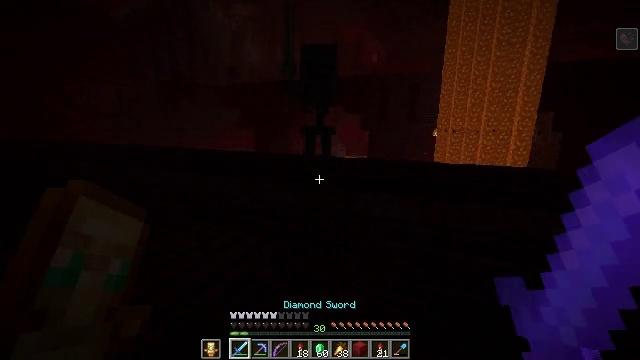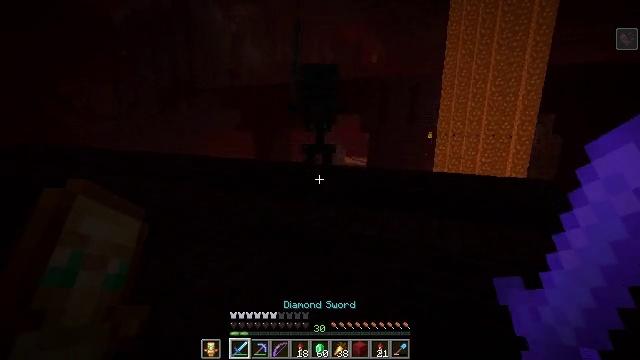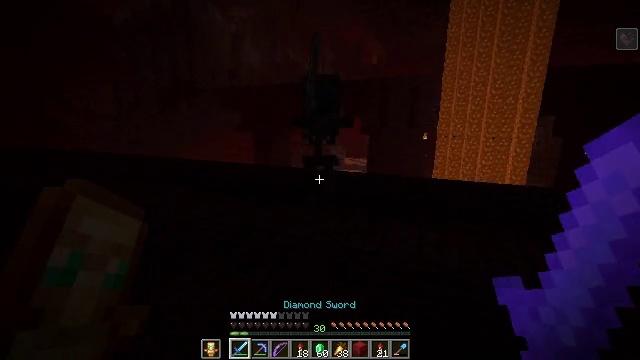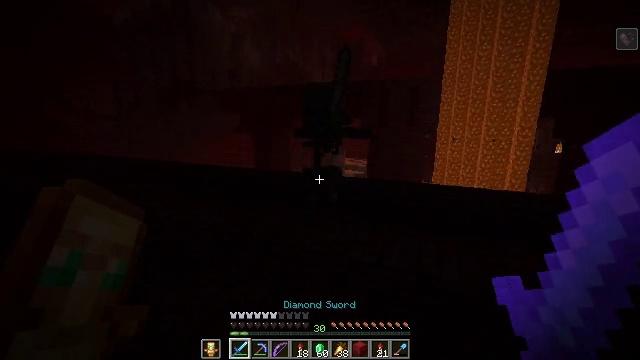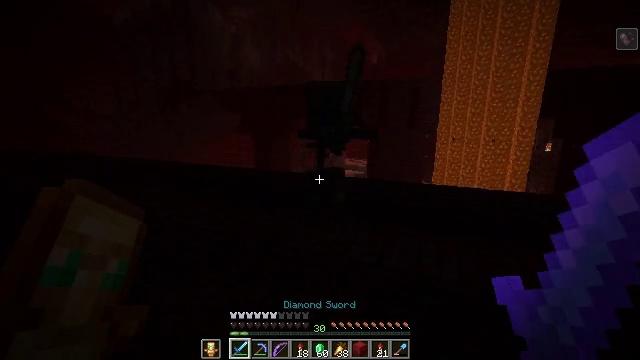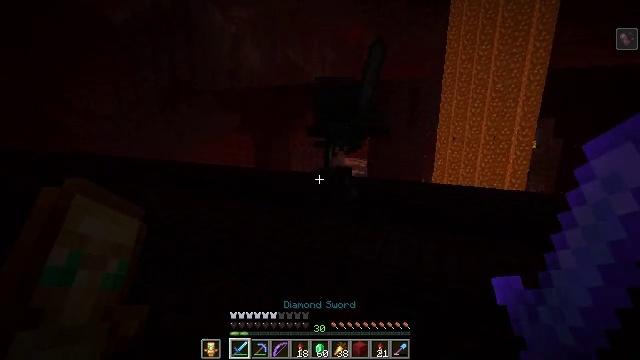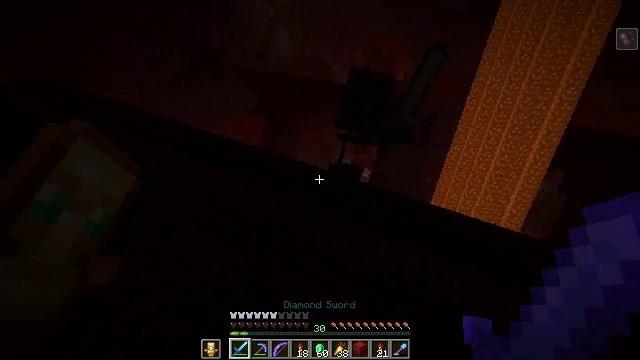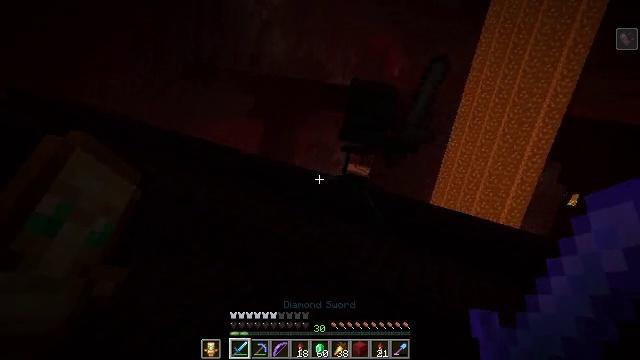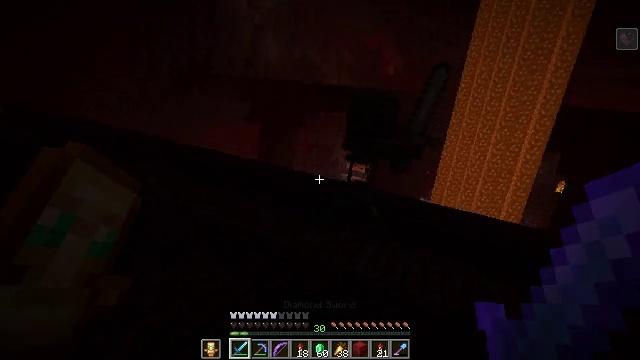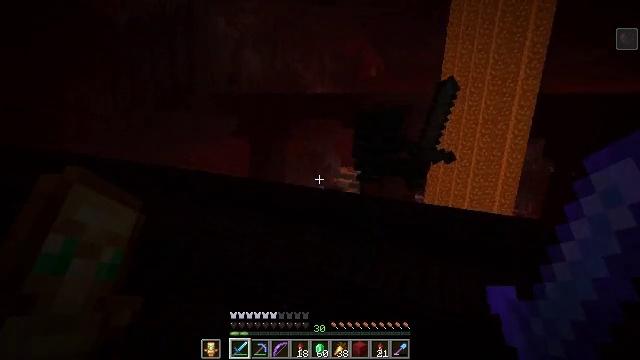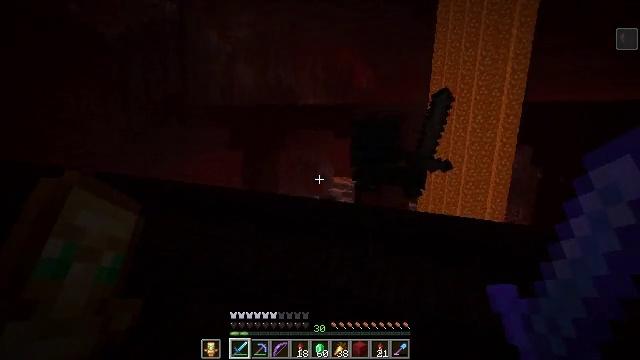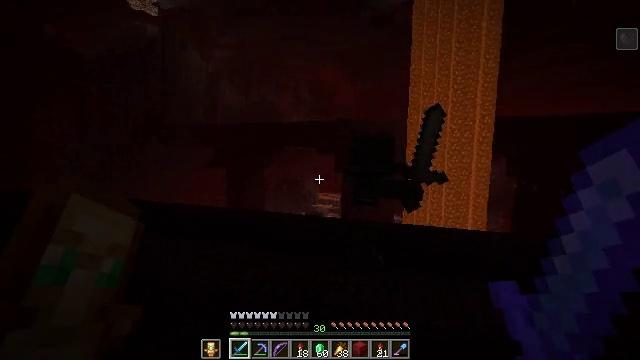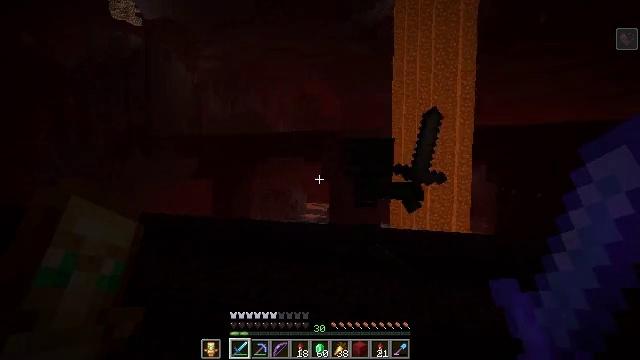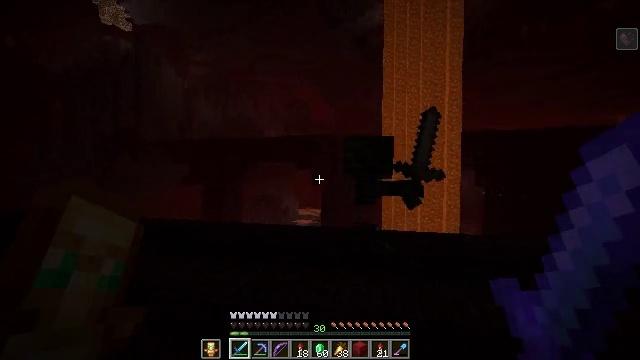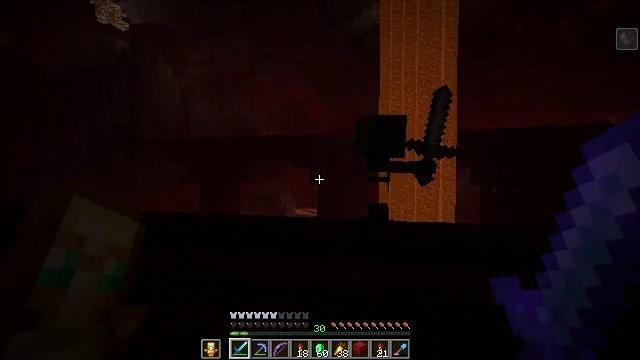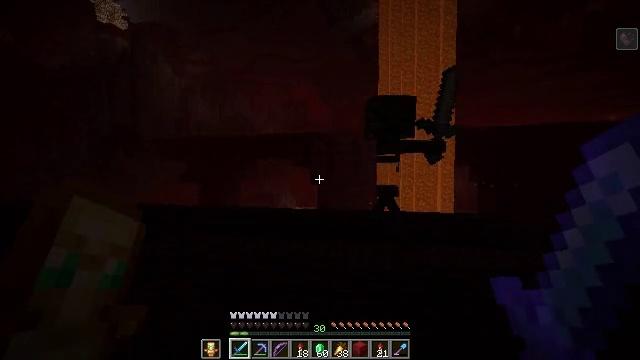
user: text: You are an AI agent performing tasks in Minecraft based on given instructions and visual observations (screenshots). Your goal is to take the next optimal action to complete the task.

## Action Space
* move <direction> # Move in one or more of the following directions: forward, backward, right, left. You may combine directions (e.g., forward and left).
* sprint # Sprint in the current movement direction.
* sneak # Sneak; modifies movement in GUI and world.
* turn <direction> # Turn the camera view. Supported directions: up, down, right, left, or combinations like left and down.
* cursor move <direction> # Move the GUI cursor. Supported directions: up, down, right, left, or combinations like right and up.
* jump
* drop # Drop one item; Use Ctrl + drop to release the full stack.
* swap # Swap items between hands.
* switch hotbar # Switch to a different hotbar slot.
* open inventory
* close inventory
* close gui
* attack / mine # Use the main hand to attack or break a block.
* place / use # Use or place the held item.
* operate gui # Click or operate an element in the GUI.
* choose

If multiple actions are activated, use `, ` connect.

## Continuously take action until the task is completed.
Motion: motion action
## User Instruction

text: Kill hostile mobs.
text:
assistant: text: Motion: jump
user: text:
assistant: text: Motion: jump
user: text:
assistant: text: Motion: jump
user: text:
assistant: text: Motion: jump
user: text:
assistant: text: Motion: no_op
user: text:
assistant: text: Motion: move back
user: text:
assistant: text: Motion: move back
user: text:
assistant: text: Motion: move back
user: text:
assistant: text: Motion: move back, turn right and up
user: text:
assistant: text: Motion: move back, turn right and up
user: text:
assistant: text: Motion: move back, turn right and up
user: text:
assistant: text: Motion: move back, turn right and up
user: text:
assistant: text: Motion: move back, turn right and up
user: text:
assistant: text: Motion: move back
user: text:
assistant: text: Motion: move back
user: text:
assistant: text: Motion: move back, turn right
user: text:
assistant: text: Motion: move back
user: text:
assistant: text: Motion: move back
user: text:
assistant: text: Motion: move back, turn right
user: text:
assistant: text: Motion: move back, turn right and down
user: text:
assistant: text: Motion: move back, turn right
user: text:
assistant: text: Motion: move back
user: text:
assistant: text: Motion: move back
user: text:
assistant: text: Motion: move back
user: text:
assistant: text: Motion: no_op
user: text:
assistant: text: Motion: no_op
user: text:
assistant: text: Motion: no_op
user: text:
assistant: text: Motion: no_op
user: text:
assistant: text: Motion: no_op
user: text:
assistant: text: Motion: move forward